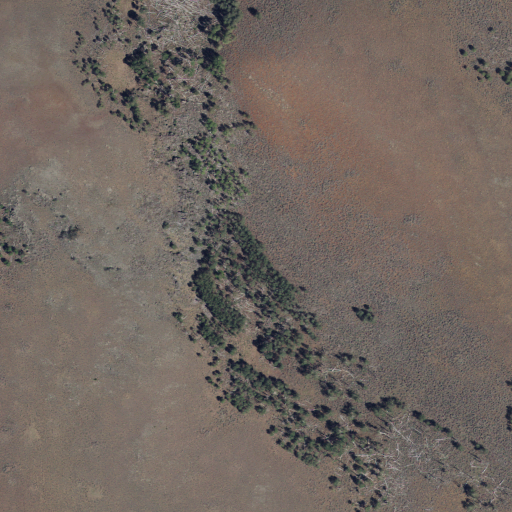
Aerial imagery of mountain in Utah named The Buttes containing shrub and deciduous forest